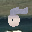
Label: 5